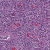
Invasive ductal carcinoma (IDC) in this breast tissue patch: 1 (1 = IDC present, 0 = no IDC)